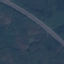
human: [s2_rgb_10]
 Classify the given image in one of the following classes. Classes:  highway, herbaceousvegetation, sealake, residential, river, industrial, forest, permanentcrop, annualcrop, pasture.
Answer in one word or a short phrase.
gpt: Highway